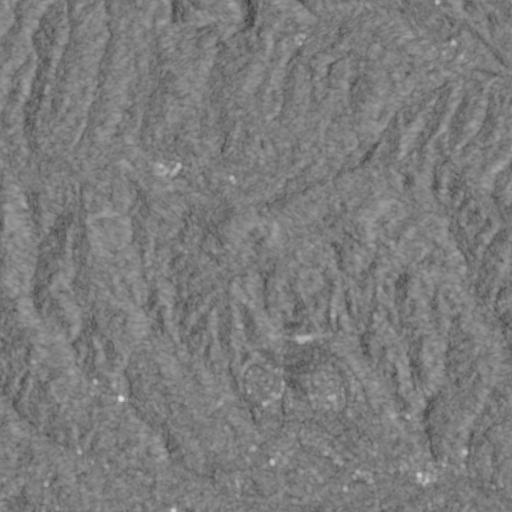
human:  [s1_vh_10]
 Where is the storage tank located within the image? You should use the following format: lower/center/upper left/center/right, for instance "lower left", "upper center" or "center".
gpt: The storage tank is located in the center of the image.
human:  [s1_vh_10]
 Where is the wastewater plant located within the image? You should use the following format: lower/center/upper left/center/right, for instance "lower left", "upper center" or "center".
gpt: The wastewater plant is located in the lower center of the image.
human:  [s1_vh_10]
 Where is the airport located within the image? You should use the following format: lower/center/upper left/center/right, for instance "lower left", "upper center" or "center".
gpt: There is no airport in the image.

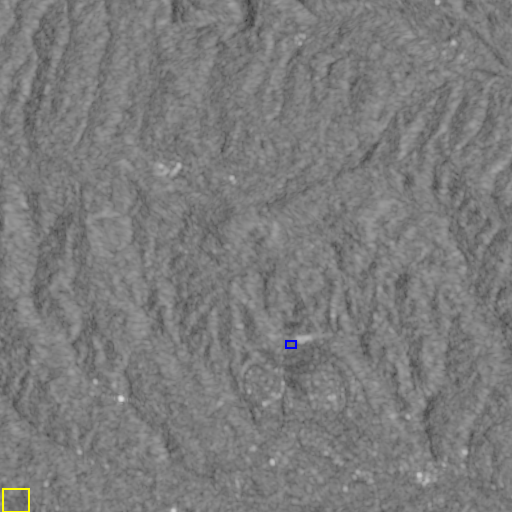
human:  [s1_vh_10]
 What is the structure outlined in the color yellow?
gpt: The structure outlined in yellow is a park.
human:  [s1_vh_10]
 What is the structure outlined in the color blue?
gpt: The structure outlined in blue is a parking lot.
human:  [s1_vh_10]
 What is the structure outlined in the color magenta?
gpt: There is no magenta outline.